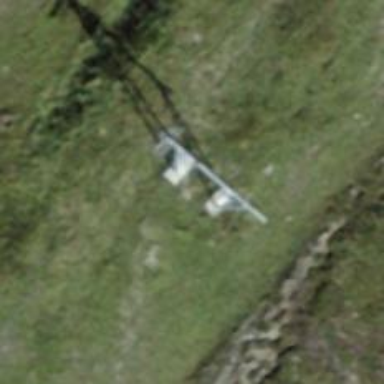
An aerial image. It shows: Pylon for aerialway.